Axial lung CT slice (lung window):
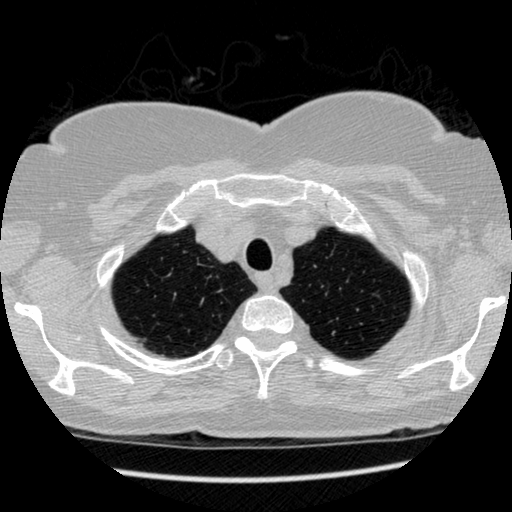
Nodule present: no